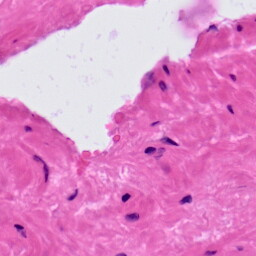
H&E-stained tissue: Prostate